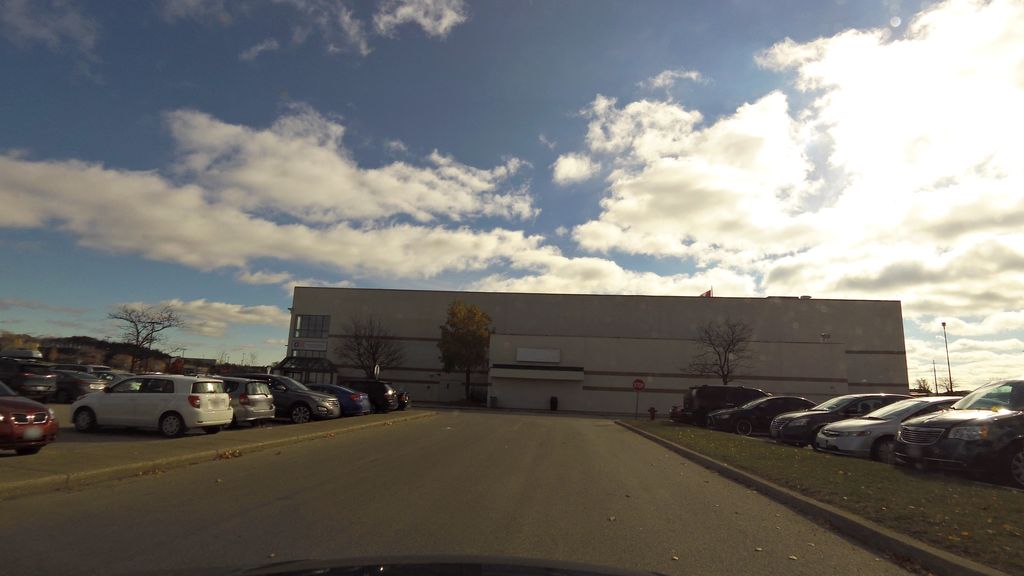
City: kitchener-waterloo